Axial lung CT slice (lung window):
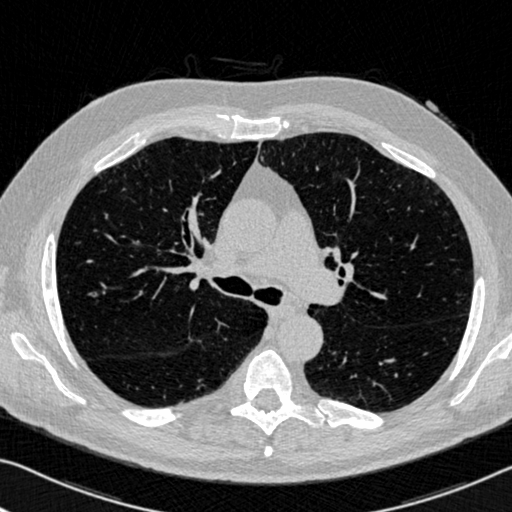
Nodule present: no